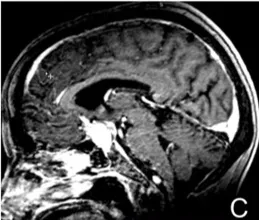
C- T1 post contrast MRI showing enhancing mass in the sella.
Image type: radiology (mri)